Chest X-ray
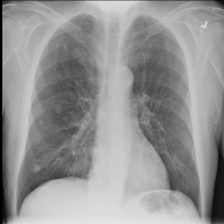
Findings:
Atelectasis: negative
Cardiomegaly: negative
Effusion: negative
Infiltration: negative
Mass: negative
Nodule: positive
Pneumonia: negative
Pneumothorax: negative
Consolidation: negative
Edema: negative
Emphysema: negative
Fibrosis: negative
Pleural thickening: negative
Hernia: negative